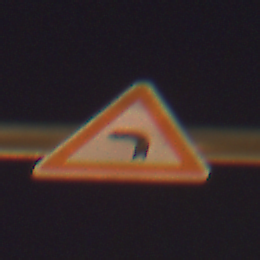
Verkehrszeichen: KurveLinks
Umgebung: Outdoor, Urban
Tageszeit: Night
Wetter: Clear
Licht: Artificial
Jahreszeit: NotSpecified
Kontrast: HighContrast